Question: I'am trying to write a grid Class:

take first cell for example, It's class attribute will be "cell r1 c1",r1 means first row and c1 means first column, then I use such code to control a whole row:
'''
gridContainer.getElements('.r1').addClass('selected');
'''
so my question is :
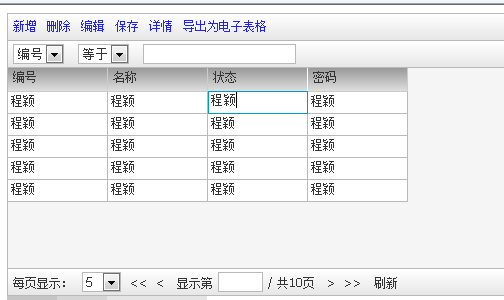
Answer: depends on the browser and the mootools version.
first thing though, if you want to keep your existing code, use '.getElements("td.r1")' - a more qualified selector will be better for browsers that lack getElementsByClassName and querySelectorAll.
I asked a similar question in my interview with Fabio Miranda Costa of the mootools-core and Slick teams (for v1.3) and you can read his reply here (bottom!): <URL>
to save you the click, what is the better practice with slick now:
'''
// 1
$$("#someid div.something");
// or 2
document.id("someid").getElements("div.something");
'''
his reply was:
> - - The second example:- - - So, as seen, first one will be faster
for most of the browsers and is
recommended. From the time of this
interview Firefox, Safari, Chrome,
Opera and IE >= 8, have the
querySelectorAll function.